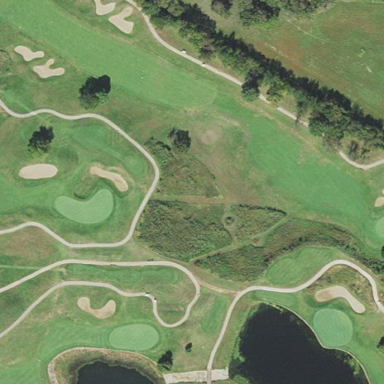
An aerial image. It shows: Grassy area designated as golf fairway.